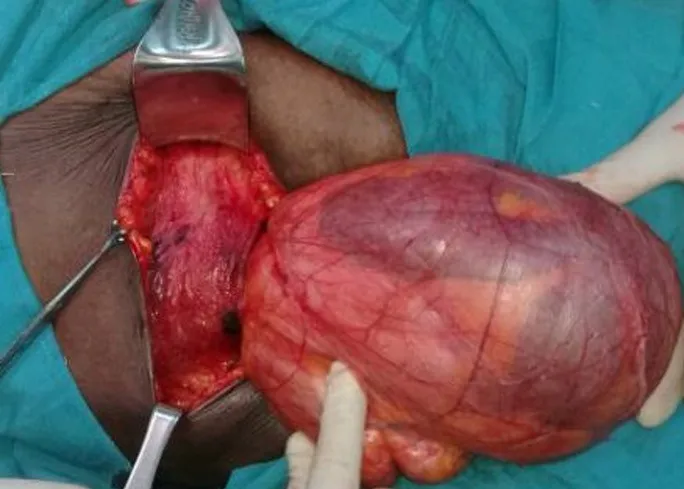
dilated deep inguinal ring.
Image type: medical_photograph (other_medical_photograph)